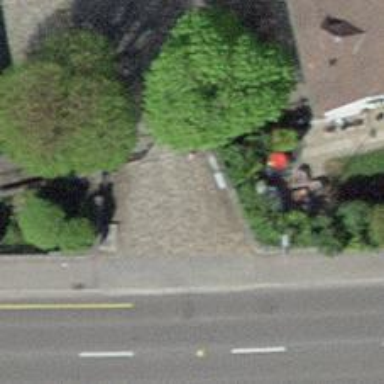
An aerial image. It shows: Entrance with barrier.